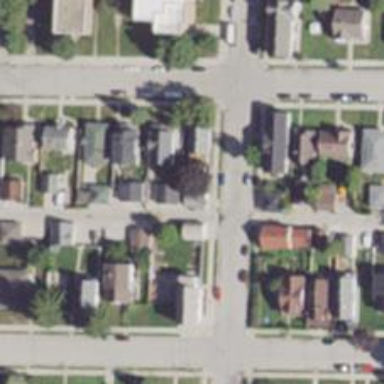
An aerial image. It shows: Alley classified as service road.